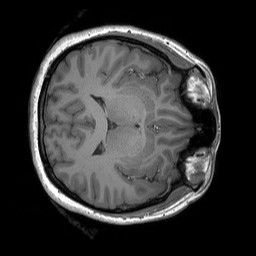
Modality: T1w
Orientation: axial